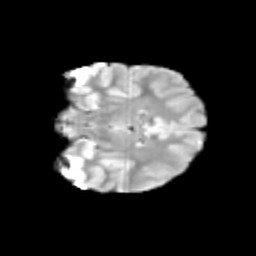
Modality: T2w
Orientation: coronal
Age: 11
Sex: female
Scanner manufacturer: siemens
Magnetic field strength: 3 T
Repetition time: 3.8 s
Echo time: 0.07 s